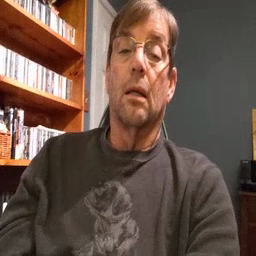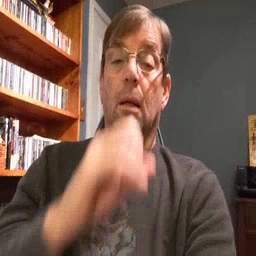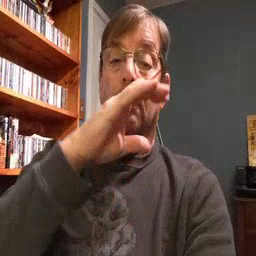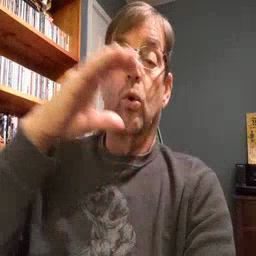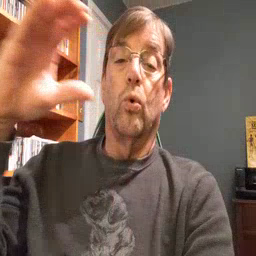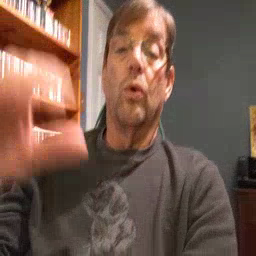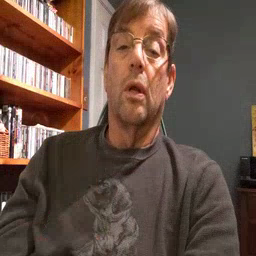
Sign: balloon